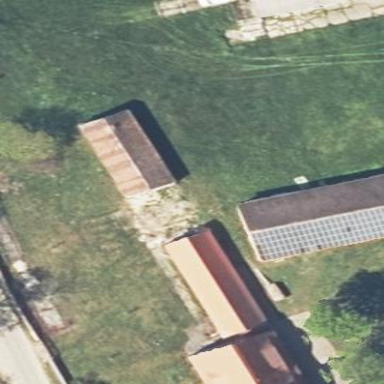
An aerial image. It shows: Shed building.